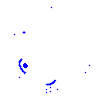
Particle: electron